七年级 · 计数
在语文、数学、外语三个学科中, 某校一年级二班开展了同学们最喜欢学习哪个学科的调查, (一年级二班共有学生 45 人), 在被调查的 50 名学生中, 有 20 人喜欢学语文, 15 人喜欢学数学, 12 人喜欢学外语, 3 人选择其他。

(1)根据调查情况, 把这个班学生最喜欢学习的学科的频数及频率填入下表,

| 学科 | 语文 | 数学 | 外语 |
| :---: | :--- | :--- | :--- |
| 频数 |  |  |  |
| 频率 |  |  |  |

(2)据上表画一张反映频数的条形统计图。

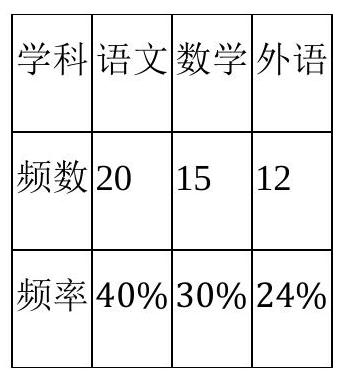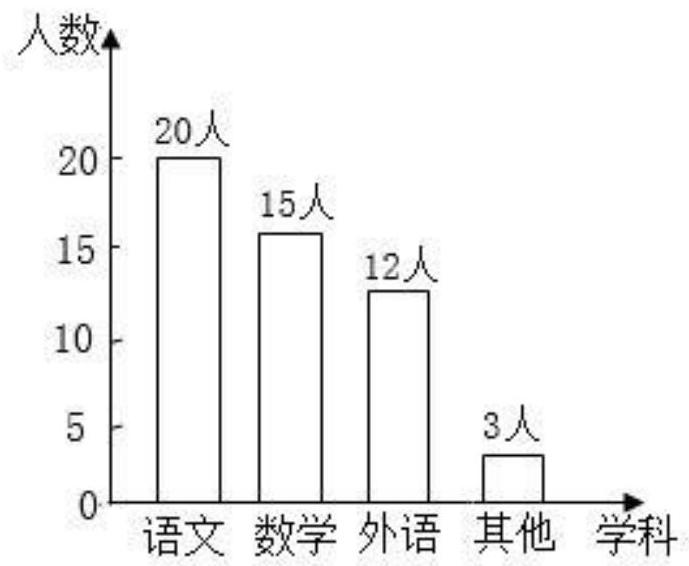
答案:  (1)这个班学生最喜欢学习的学科的频数及频率如下:

(2)条形统计图如下: